Question: I have a shopping cart in the style of an ExpandableListView.

I tried doing this in the adapter but when I scrolled through the list and opened up other group tabs I noticed items in those previously un-clicked items were being modified as well.
I'm not sure if I'm having an issue with view recycling in my adapter or whether something else might be causing this. Here's my code:
'''
@Override
public View getChildView(final int groupPosition, final int childPosition, boolean isLastChild, View childView, ViewGroup parent) {
final View row;
final FullMenuItemHolder fullMenuItemHolder;
if (childView == null) {
LayoutInflater inflater = (LayoutInflater) parent.getContext().getSystemService(Context.LAYOUT_INFLATER_SERVICE);
row = inflater.inflate(R.layout.full_menu_child_item, parent, false);
fullMenuItemHolder = new FullMenuItemHolder(row);
row.setTag(fullMenuItemHolder);
}
else {
row = childView;
fullMenuItemHolder = (FullMenuItemHolder) row.getTag();
}
// set item name
fullMenuItemHolder.title.setText(getChild(groupPosition, childPosition).getVenue_item_name());
row.setOnClickListener(new View.OnClickListener() {
@Override
public void onClick(View v) {
//check to see if item flagged as added to cart and set the respective drawable image
if (!getChild(groupPosition,childPosition).getAddedToCart()) {
getChild(groupPosition,childPosition).setAddedToCart(true);
fullMenuItemHolder.title.setCompoundDrawablesWithIntrinsicBounds(null, null, fragment.getResources().getDrawable(R.drawable.remove), null);
} else {
getChild(groupPosition,childPosition).setAddedToCart(false);
fullMenuItemHolder.title.setCompoundDrawablesWithIntrinsicBounds(null, null, fragment.getResources().getDrawable(R.drawable.add), null);
}
}
});
return row;
}
'''
'''
fullMenuExpListAdapter = new FullMenuExpListAdapter(this.getActivity(), listHeaderNames, listChildItems, this);
expandableListView.setAdapter(fullMenuExpListAdapter);
'''
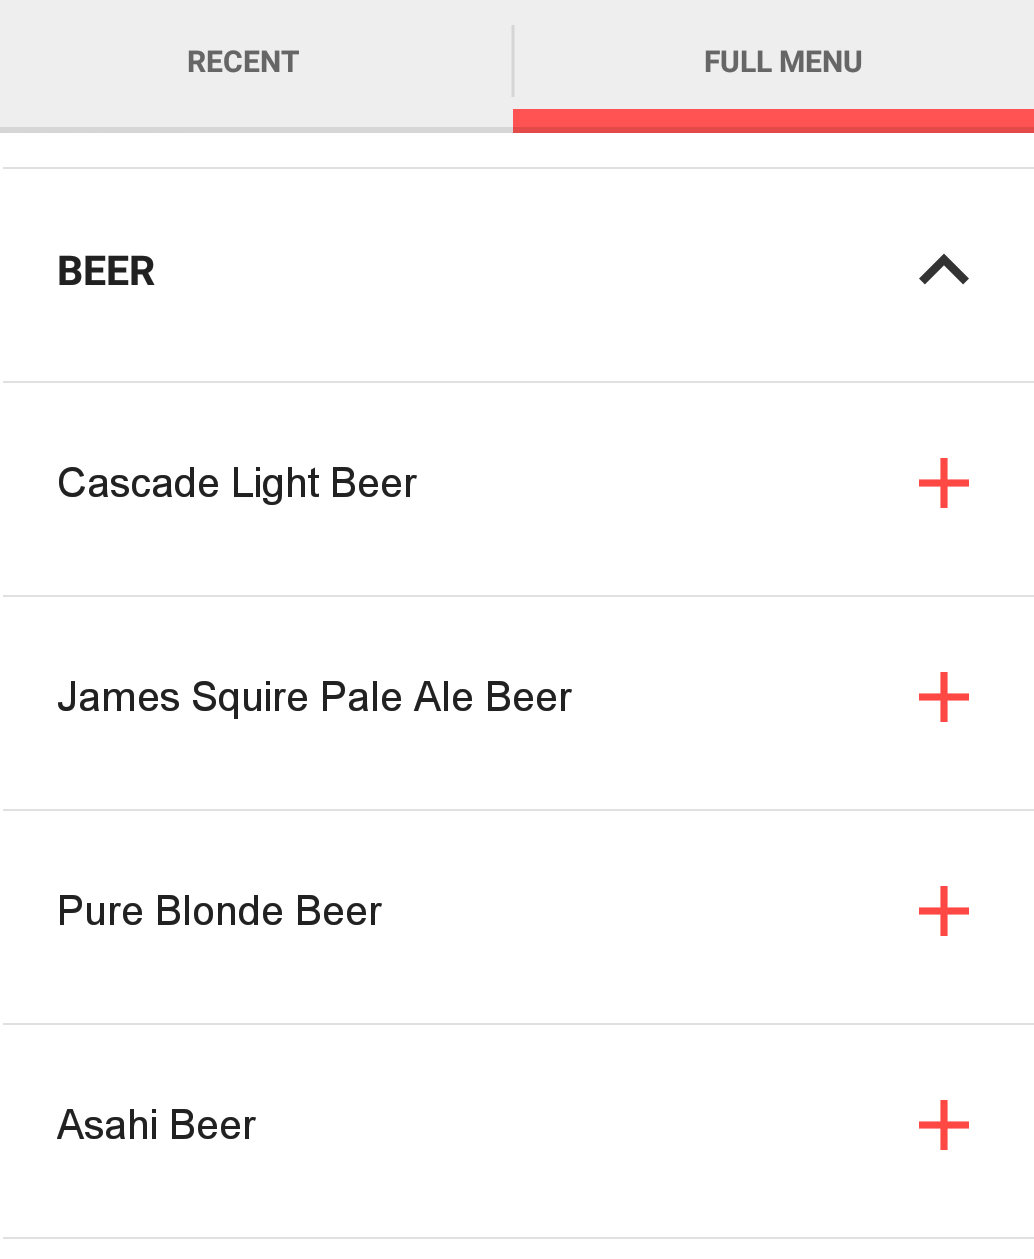
Answer: The row views are getting reused by the ListView, which is why the clicks appear to change multiple rows. If you were to wiggle the list a little more, you'd also notice that plus/minus signs are actually random, it doesn't matter which ones were clicked on before.
After this line, you should manually update the compound drawables, similarly to your OnClickListener:
'''
// set item name
fullMenuItemHolder.title.setText(getChild(groupPosition, childPosition).getVenue_item_name());
'''
This ensures that both new and reused rows show the correct icon.
---
There's actually nothing random to this issue, it was just a shortcut in the explanation for me. :)
Think of it this way: any row that leaves the screen completely is thrown on the recycling pile the moment the last pixel is scrolled out. It is left as it is - no subviews are cleared or modified.
When a new row enters the screen, the ListView first checks the pile for leftovers (of the required view type). If found, your adapter is given a single chance to update everything with the new data. If you forget to update anything, you'll be left with remnants of the earlier item - like the drawable in your original question.
But keep in mind that this doesn't only apply to , but as well!
If you didn't create a new 'OnClickListener' instance (e.g. you put the code in the 'if' above), the 'groupPosition' and 'childPosition' would never change from the initial values, so clicking a row might update a completely different model object! Even though the UI would work seemingly right, the model would be inconsistent.
It might be useful to move the view updating logic from the Adapter to your ViewHolder, and to give it a single 'bindModel(ChildType child)' method that sets the title, listeners, etc. It's easier to read and verify that everything is appropriately set each time.
(The new RecyclerView works similarly, you should look it up.)
---
You make sure in your Adapter implementation to update that depends on the row's data model, or dragons will consume us all.